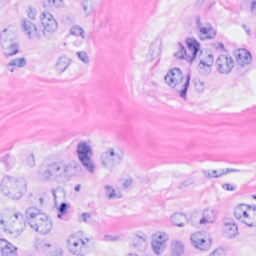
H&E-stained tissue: Breast